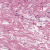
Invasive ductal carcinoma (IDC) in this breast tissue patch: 0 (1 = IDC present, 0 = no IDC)